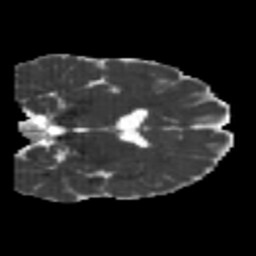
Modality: MD
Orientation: coronal
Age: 22
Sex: male
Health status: healthy
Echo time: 0.074 s